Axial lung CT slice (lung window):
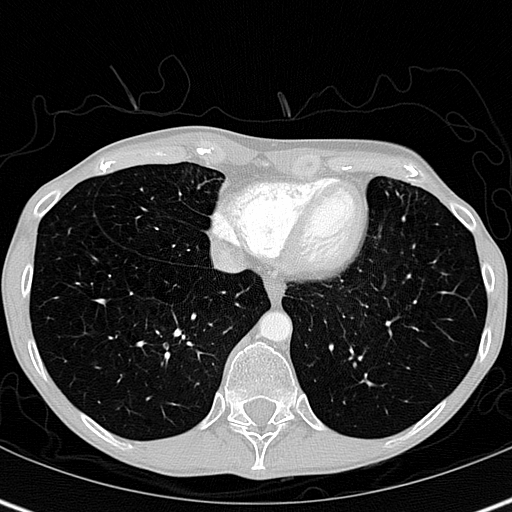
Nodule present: no